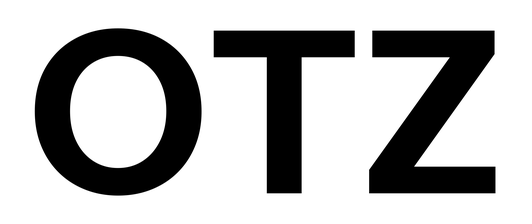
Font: InstrumentSans_Bold